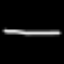
Label: line